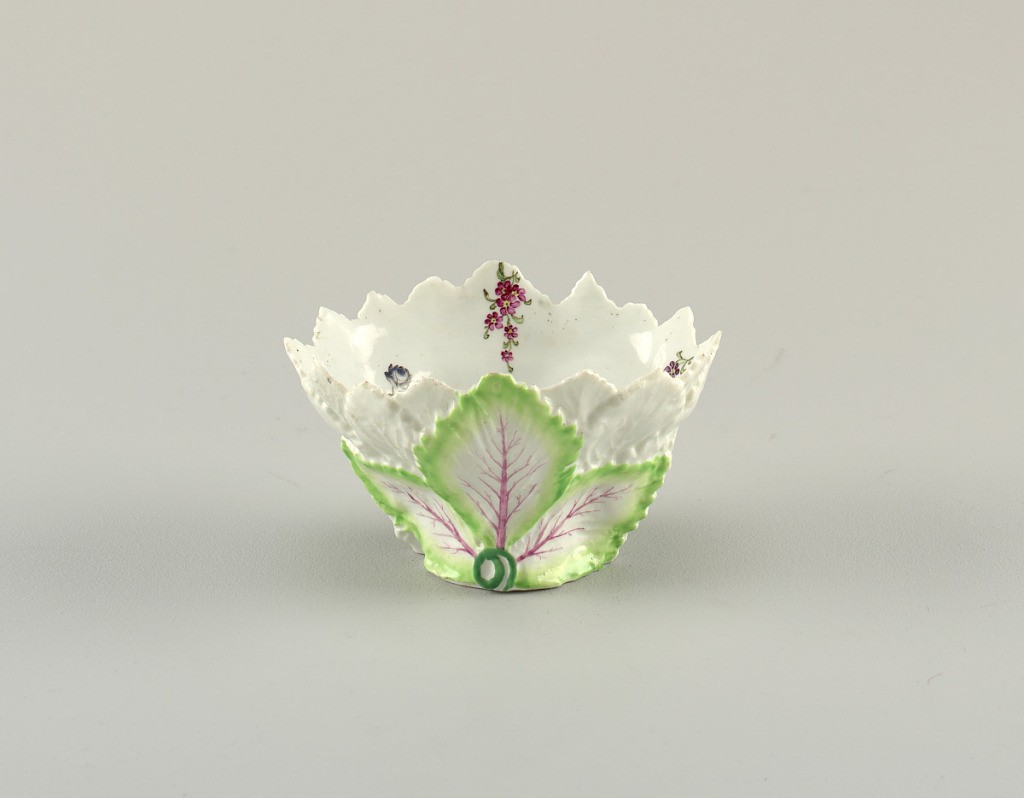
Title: Bowl
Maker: Longton Hall Porcelain Manufactory, English, 1749 – 1760
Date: ca. 1755
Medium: soft paste porcelain, vitreous enamel
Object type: bowl
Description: Dish in the form of overlapping leaves. The upper leaves are left undecorated; the lower leaves are painted with pink veins and green edges. Interior is smooth with painted florals.